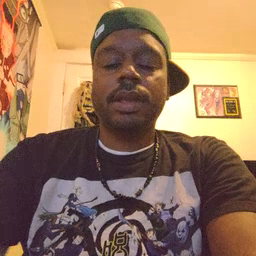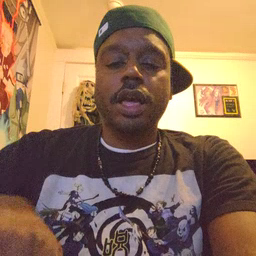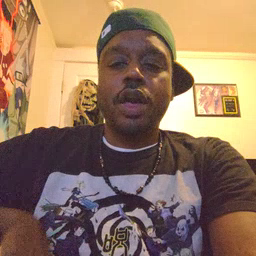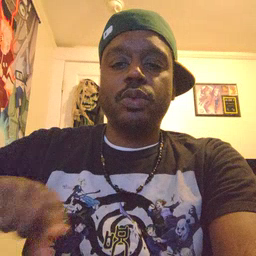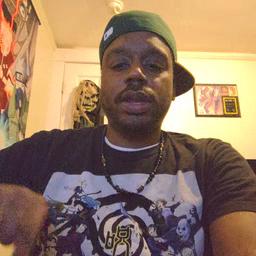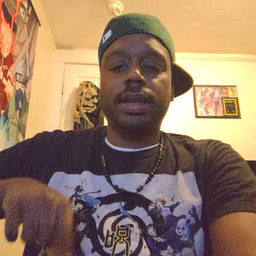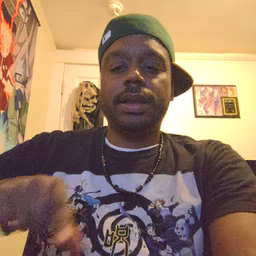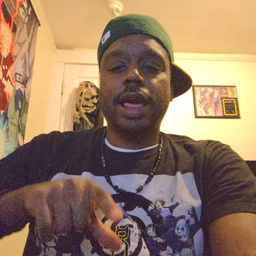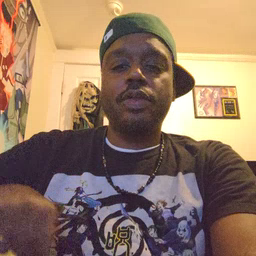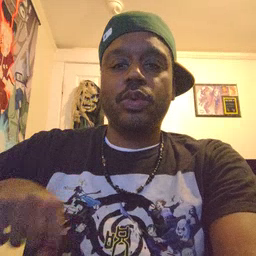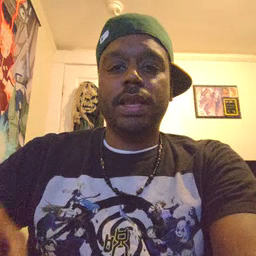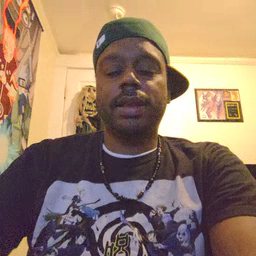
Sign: underwear